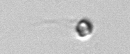
Label: nanoplankton_mix